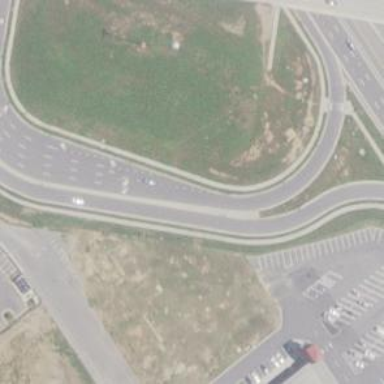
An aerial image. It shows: Trunk link highway.